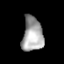
Tissue: prostate
Cell type: T cells
Senescence score: 0.357
Nuclear area (px): 694
Mean DAPI intensity: 166.396